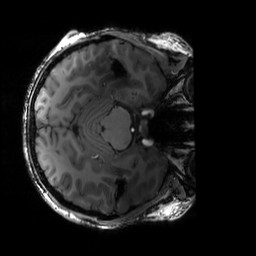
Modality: T1w
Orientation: axial
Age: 23
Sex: male
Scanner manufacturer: siemens
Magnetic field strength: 6.98 T
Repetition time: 3 s
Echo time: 0.00388 s